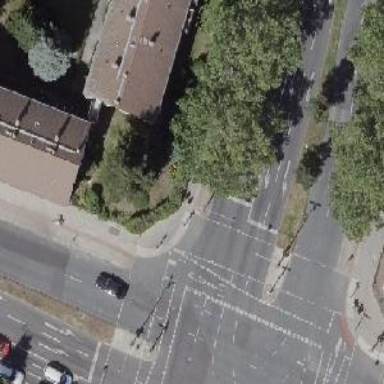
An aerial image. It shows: Asphalt footway with crossing controlled by traffic signals.